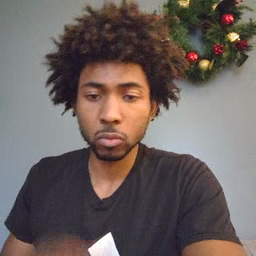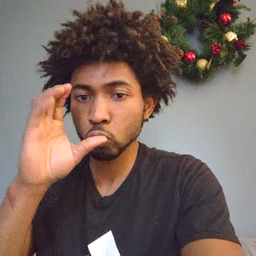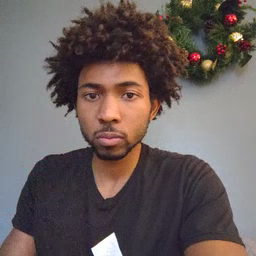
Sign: drink